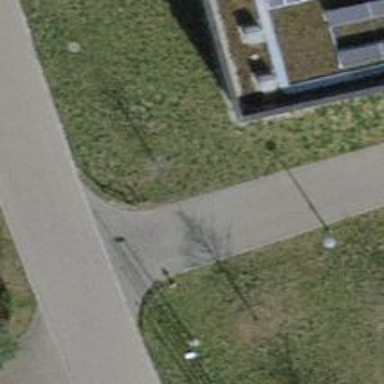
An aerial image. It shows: Bollard.